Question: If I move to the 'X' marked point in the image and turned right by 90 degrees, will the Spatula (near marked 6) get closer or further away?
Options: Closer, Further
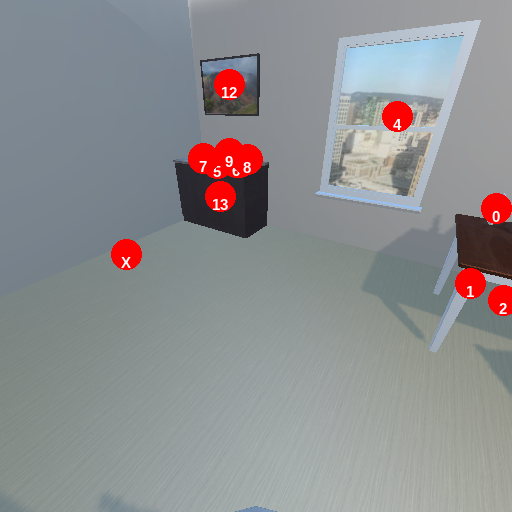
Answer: Closer